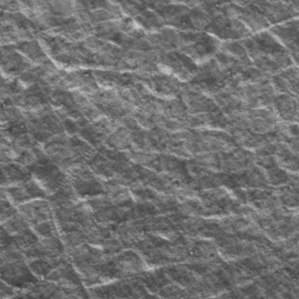
Label: frost